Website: lowes
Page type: payment
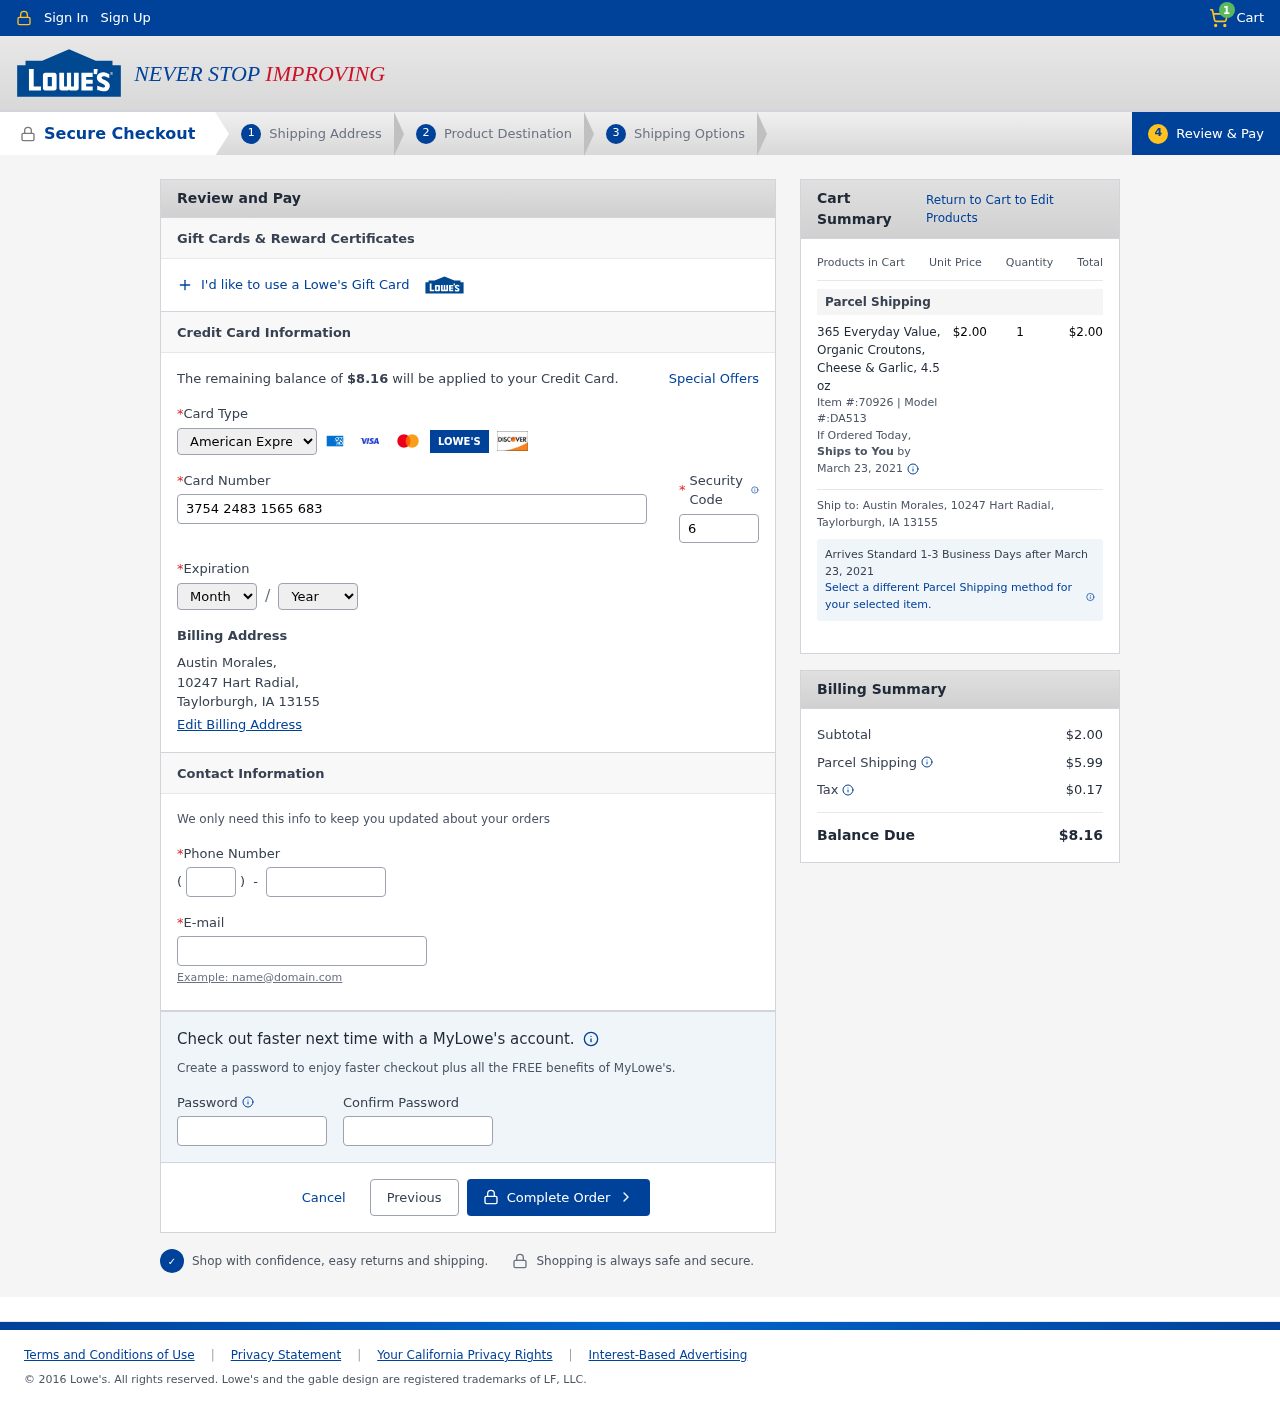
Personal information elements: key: PII_CARD_CVV
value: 6811
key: PII_CARD_EXPIRY_MONTH
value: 07
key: PII_CARD_EXPIRY_YEAR
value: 30
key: PII_CARD_NUMBER
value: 3754 2483 1565 683
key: PII_CARD_TYPE
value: American Express
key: PII_CITY_STATE_ZIP
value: Taylorburgh, IA 13155
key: PII_EMAIL
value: austinmorales@gmail.com
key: PII_FULLNAME
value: Austin Morales,
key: PII_PHONE
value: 6885734800
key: PII_PHONE_AREA
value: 688
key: PII_STREET
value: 10247 Hart Radial,
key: PII_FULLNAME2
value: Austin Morales
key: PII_STREET2
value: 10247 Hart Radial
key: PII_CITY_STATE_ZIP2
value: Taylorburgh, IA 13155
Product elements: key: PRODUCT1_NAME
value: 365 Everyday Value, Organic Croutons, Cheese & Garlic, 4.5 oz
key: PRODUCT1_PRICE
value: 2
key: PRODUCT1_QUANTITY
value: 1
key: PRODUCT1_ITEM
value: Item #:70926
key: PRODUCT1_MODEL
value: Model #:DA513
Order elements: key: ORDER_NUM_ITEMS
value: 1
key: ORDER_TOTAL
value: $8.16
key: ORDER_SHIPPING_DATE
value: March 23, 2021
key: ORDER_SUBTOTAL
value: $2.00
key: ORDER_SHIPPING_DATE2
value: March 23, 2021
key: ORDER_SHIPPING_COST
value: $5.99
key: ORDER_TAX
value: $0.17